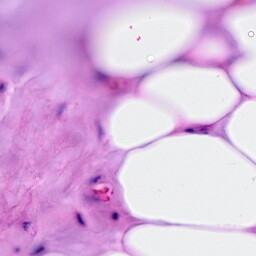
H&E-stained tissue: Breast